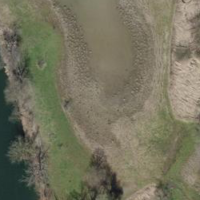
EUNIS habitat code: 25
Species observed at this site:
Ardea alba
Anas crecca
Anas platyrhynchos
Turdus pilaris
Pica pica
Fringilla coelebs
Calopteryx splendens